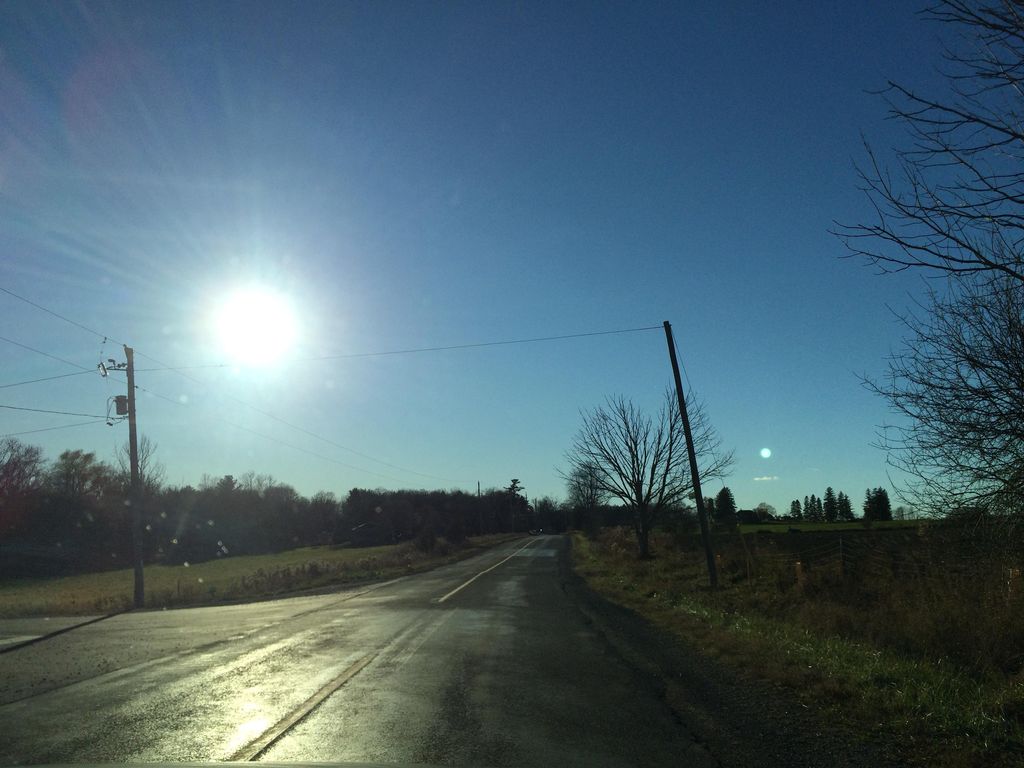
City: kitchener-waterloo